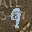
Label: 9